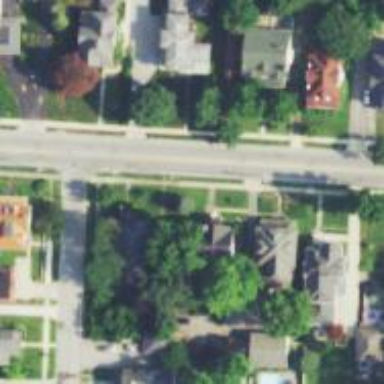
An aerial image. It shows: Neighbourhood designated as historic district.